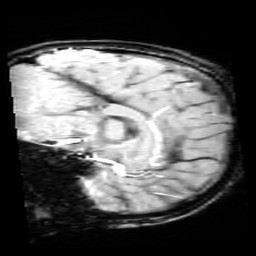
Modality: SWI
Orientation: sagittal
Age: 10
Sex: female
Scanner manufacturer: siemens
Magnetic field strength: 3 T
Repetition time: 0.027 s
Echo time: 0.02 s